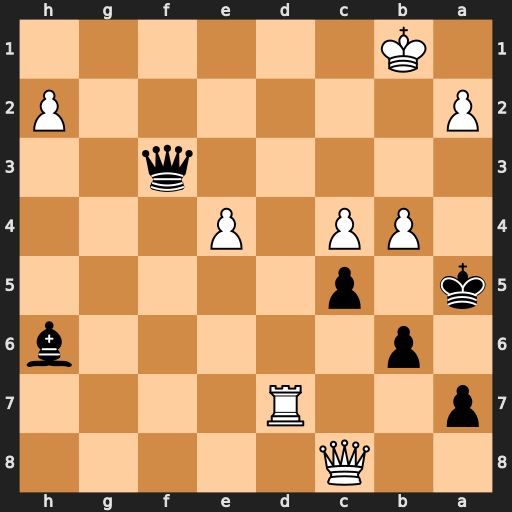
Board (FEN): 2Q5/p2R4/1p5b/k1p5/1PP1P3/5q2/P6P/1K6
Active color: b
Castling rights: -
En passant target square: -
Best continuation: Kxb4 Qd8 Qxe4+